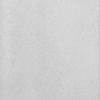
Label: dusty